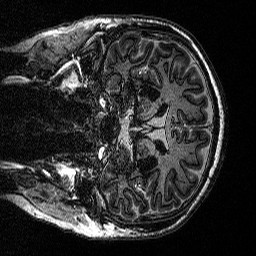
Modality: MP2RAGE
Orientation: coronal
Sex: male
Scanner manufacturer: siemens
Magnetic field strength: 3 T
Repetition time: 5 s
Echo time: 0.00292 s